Question: i know there are some related questions but I am wondering if there are better solutions in forcing graphviz to keep node positions in defined order.
Here is the my Problem:
I have two subgraphs with each 5 nodes. Each node is connected to each node of the other graph. I want the nodes to stay in order from 1-1 to 1-5. But graphviz always mixes them up.
Here is the graph, i am using DOT:
'''
digraph G {
rankdir=LR;
ranksep=4.0;
subgraph cluster_1 {
rank=same;
label="Nr:1";
"1-1" [width=1, shape=circle, style=filled, fillcolor="#E3A869", label="1-1"];
"1-2" [width=1, shape=circle, style=filled, fillcolor="#E3A869", label="1-2"];
"1-3" [width=1, shape=circle, style=filled, fillcolor="#E3A869", label="1-3"];
"1-4" [width=1, shape=circle, style=filled, fillcolor="#E3A869", label="1-4"];
"1-5" [width=1, shape=circle, style=filled, fillcolor="#E3A869", label="1-5"];
}
subgraph cluster_2 {
rank=same;
label="Nr:2";
"2-1" [width=1, shape=circle, style=filled, fillcolor="#E3A869", label="2-1"];
"1-1" -> "2-1" [color=blue, labelfontcolor="#009933", fontsize="10.0", penwidth=1];
"1-2" -> "2-1" [color=blue, labelfontcolor="#009933", fontsize="10.0", penwidth=1];
"1-3" -> "2-1" [color=blue, labelfontcolor="#009933", fontsize="10.0", penwidth=1];
"1-4" -> "2-1" [color=blue, labelfontcolor="#009933", fontsize="10.0", penwidth=1];
"1-5" -> "2-1" [color=blue, labelfontcolor="#009933", fontsize="10.0", penwidth=1];
"2-2" [width=1, shape=circle, style=filled, fillcolor="#E3A869", label="2-2"];
"1-1" -> "2-2" [color=blue, labelfontcolor="#009933", fontsize="10.0", penwidth=1];
"1-2" -> "2-2" [color=blue, labelfontcolor="#009933", fontsize="10.0", penwidth=1];
"1-3" -> "2-2" [color=blue, labelfontcolor="#009933", fontsize="10.0", penwidth=1];
"1-4" -> "2-2" [color=blue, labelfontcolor="#009933", fontsize="10.0", penwidth=1];
"1-5" -> "2-2" [color=blue, labelfontcolor="#009933", fontsize="10.0", penwidth=1];
"2-3" [width=1, shape=circle, style=filled, fillcolor="#E3A869", label="2-3"];
"1-1" -> "2-3" [color=blue, labelfontcolor="#009933", fontsize="10.0", penwidth=1];
"1-2" -> "2-3" [color=blue, labelfontcolor="#009933", fontsize="10.0", penwidth=1];
"1-3" -> "2-3" [color=blue, labelfontcolor="#009933", fontsize="10.0", penwidth=1];
"1-4" -> "2-3" [color=blue, labelfontcolor="#009933", fontsize="10.0", penwidth=1];
"1-5" -> "2-3" [color=blue, labelfontcolor="#009933", fontsize="10.0", penwidth=1];
"2-4" [width=1, shape=circle, style=filled, fillcolor="#E3A869", label="2-4"];
"1-1" -> "2-4" [color=blue, labelfontcolor="#009933", fontsize="10.0", penwidth=1];
"1-2" -> "2-4" [color=blue, labelfontcolor="#009933", fontsize="10.0", penwidth=1];
"1-3" -> "2-4" [color=blue, labelfontcolor="#009933", fontsize="10.0", penwidth=1];
"1-4" -> "2-4" [color=blue, labelfontcolor="#009933", fontsize="10.0", penwidth=1];
"1-5" -> "2-4" [color=blue, labelfontcolor="#009933", fontsize="10.0", penwidth=1];
"2-5" [width=1, shape=circle, style=filled, fillcolor="#E3A869", label="2-5"];
"1-1" -> "2-5" [color=blue, labelfontcolor="#009933", fontsize="10.0", penwidth=1];
"1-2" -> "2-5" [color=blue, labelfontcolor="#009933", fontsize="10.0", penwidth=1];
"1-3" -> "2-5" [color=blue, labelfontcolor="#009933", fontsize="10.0", penwidth=1];
"1-4" -> "2-5" [color=blue, labelfontcolor="#009933", fontsize="10.0", penwidth=1];
"1-5" -> "2-5" [color=blue, labelfontcolor="#009933", fontsize="10.0", penwidth=1];
}
'''

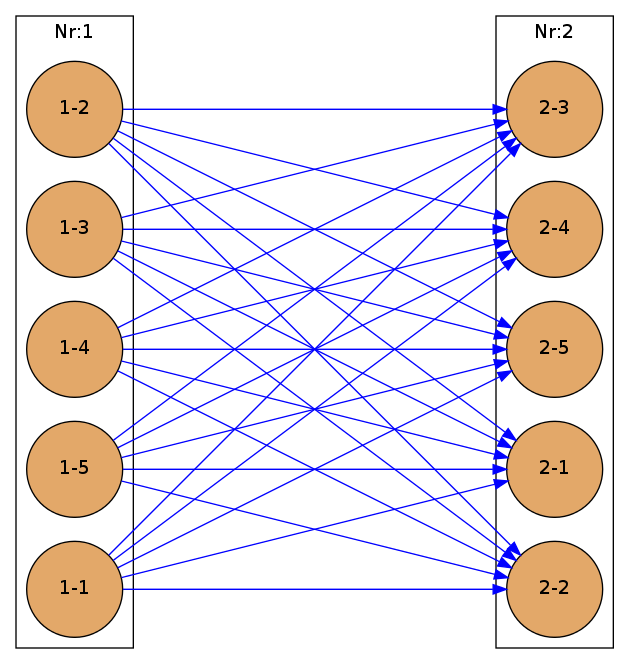
Answer: Using some to order the nodes within a subgraph, and its quirks, using ('splines=false') which do not influence the ranking of the nodes ('constraint=false') for the visible blue node connections, in order to minimize repetition and reordering the graph markup gets me the following:
'''
digraph G {
nodesep=4.0;
splines=false;
node[width=1, shape=circle, style=filled, fillcolor="#E3A869"];
edge[style=invis];
subgraph cluster_1 {
label="Nr:1";
"1-1" -> "1-2" -> "1-3" -> "1-4" -> "1-5";
}
subgraph cluster_2 {
label="Nr:2";
"2-1" -> "2-2" -> "2-3" -> "2-4" -> "2-5";
}
edge[style=solid, color=blue, penwidth=1, constraint=false];
"1-1" -> "2-1";
"1-2" -> "2-1";
"1-3" -> "2-1";
"1-4" -> "2-1";
"1-5" -> "2-1";
"1-1" -> "2-2";
"1-2" -> "2-2";
"1-3" -> "2-2";
"1-4" -> "2-2";
"1-5" -> "2-2";
"1-1" -> "2-3";
"1-2" -> "2-3";
"1-3" -> "2-3";
"1-4" -> "2-3";
"1-5" -> "2-3";
"1-1" -> "2-4";
"1-2" -> "2-4";
"1-3" -> "2-4";
"1-4" -> "2-4";
"1-5" -> "2-4";
"1-1" -> "2-5";
"1-2" -> "2-5";
"1-3" -> "2-5";
"1-4" -> "2-5";
"1-5" -> "2-5";
}
'''